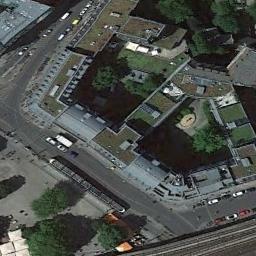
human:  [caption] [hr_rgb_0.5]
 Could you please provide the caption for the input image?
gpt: The commercial area is near the road with many cars .

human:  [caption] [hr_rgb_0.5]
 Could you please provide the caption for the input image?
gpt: A commercial area with some buildings of the same style is surrounded by some roads and some trees are between buildings .

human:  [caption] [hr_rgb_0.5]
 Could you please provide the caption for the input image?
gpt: In a business district there are several tall buildings of different shapes and several roads with many cars and many trees .

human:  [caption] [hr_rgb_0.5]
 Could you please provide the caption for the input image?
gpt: There are two black cars on the road next to the building .

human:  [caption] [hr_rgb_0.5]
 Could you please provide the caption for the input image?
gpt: A commercial area with some blue buildings and green plants .